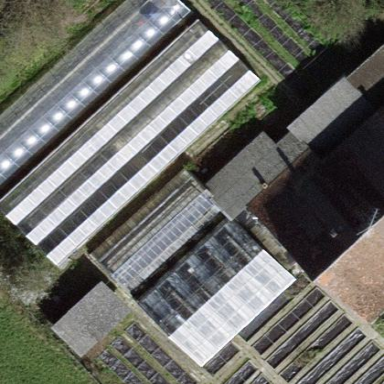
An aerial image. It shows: Greenhouse.